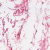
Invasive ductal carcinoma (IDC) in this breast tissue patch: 0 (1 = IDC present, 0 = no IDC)